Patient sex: M
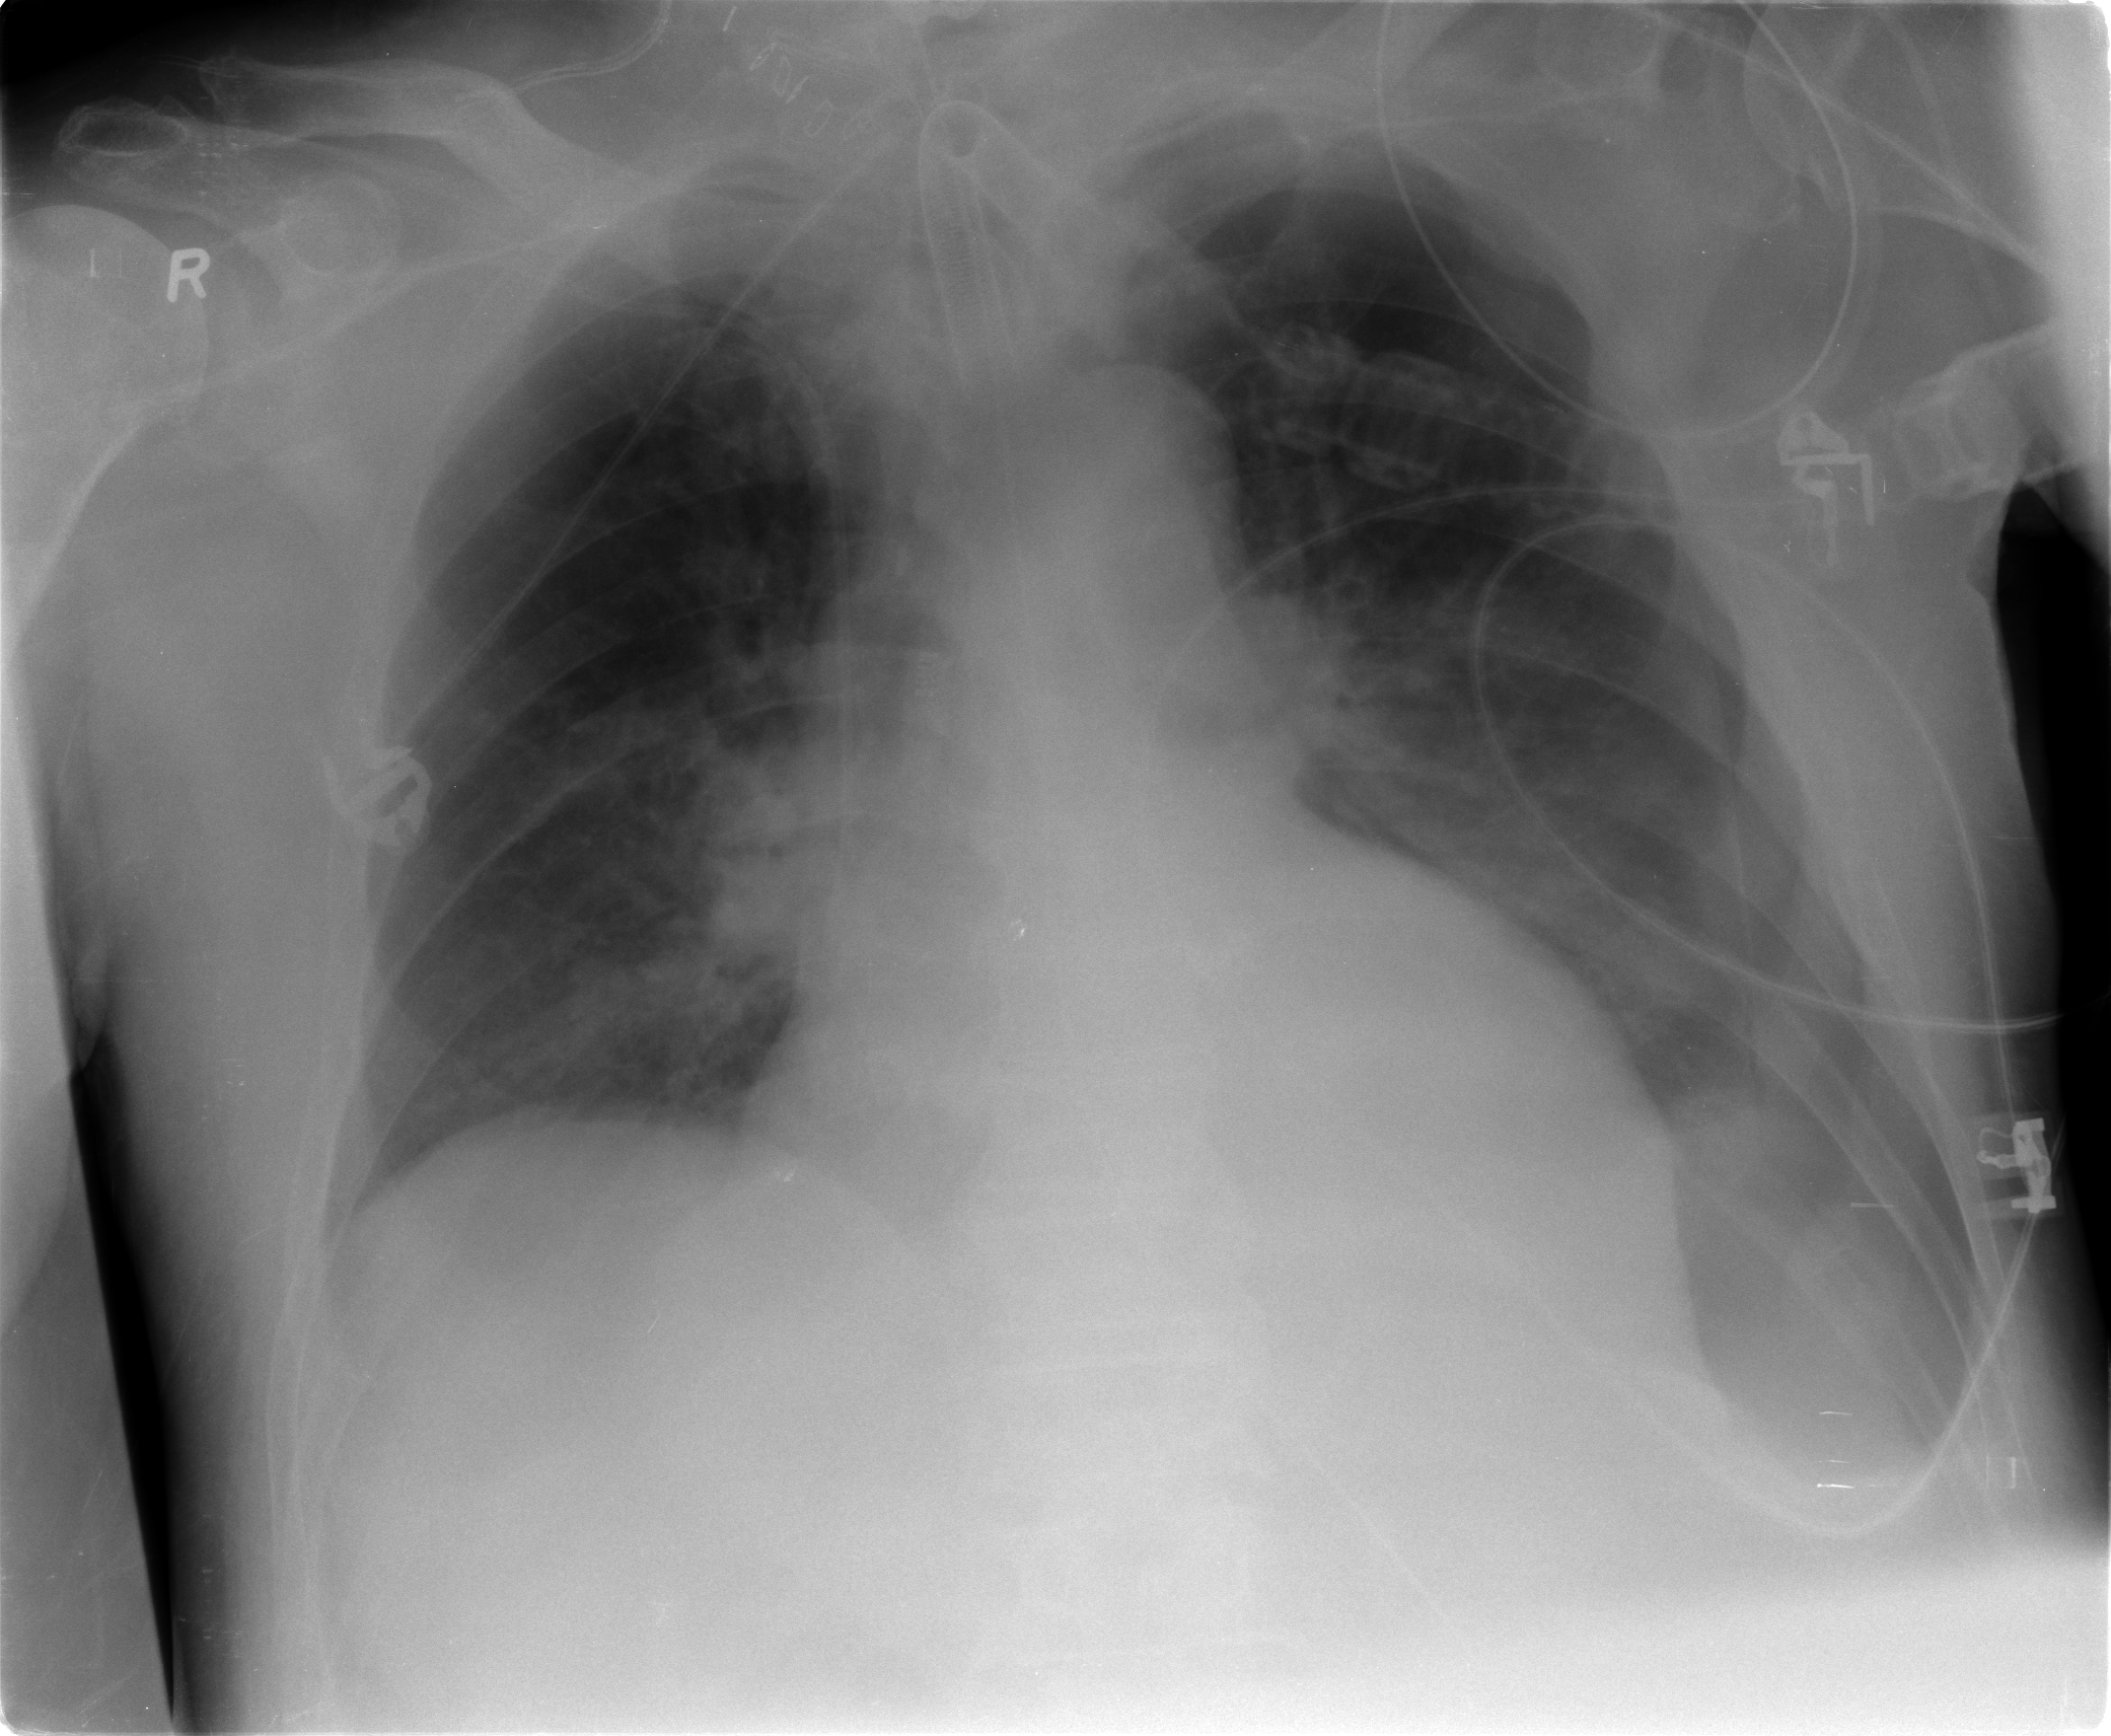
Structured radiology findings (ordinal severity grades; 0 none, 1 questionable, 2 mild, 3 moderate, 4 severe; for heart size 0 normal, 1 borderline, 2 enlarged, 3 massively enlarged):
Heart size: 2
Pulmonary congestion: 3
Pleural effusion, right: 0
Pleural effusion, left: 2
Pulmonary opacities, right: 1
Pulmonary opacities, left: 0
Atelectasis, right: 2
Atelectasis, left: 2